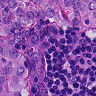
Metastatic tissue present: yes